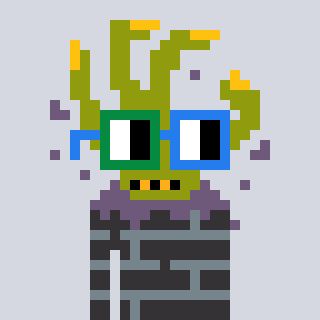
a pixel art character with square green and blue glasses, a zombie-hand-shaped head and a grayscale-colored body on a cool background